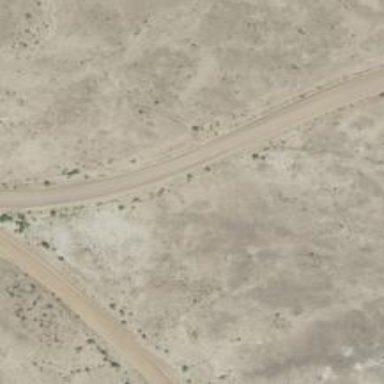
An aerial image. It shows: Service track road.